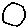
Label: circle